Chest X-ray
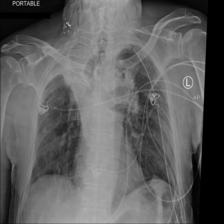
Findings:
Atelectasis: negative
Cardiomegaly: negative
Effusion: negative
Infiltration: negative
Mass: negative
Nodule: negative
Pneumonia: negative
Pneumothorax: negative
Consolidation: negative
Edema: negative
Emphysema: negative
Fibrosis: negative
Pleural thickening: negative
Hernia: negative